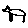
Label: cat